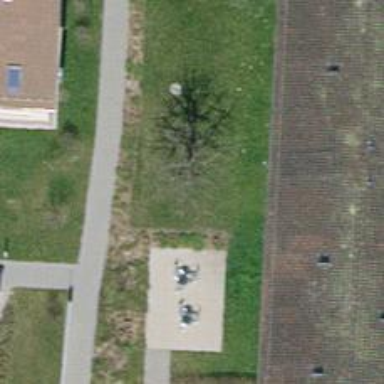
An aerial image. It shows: Urban tree adds touch of nature to the surroundings.